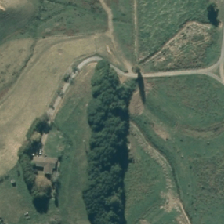
Land cover: indigenous_forest